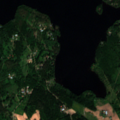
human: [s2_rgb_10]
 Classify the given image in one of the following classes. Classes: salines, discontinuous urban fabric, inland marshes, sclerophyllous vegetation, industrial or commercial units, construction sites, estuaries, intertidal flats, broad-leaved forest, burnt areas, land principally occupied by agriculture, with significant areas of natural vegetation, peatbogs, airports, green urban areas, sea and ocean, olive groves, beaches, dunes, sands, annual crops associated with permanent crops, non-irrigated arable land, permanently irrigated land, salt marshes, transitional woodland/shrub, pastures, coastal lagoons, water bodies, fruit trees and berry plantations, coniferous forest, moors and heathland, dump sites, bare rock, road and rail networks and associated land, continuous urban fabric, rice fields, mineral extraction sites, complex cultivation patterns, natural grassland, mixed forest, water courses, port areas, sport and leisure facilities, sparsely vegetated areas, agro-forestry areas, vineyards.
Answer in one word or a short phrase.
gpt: broad-leaved forest, coniferous forest, mixed forest, water bodies